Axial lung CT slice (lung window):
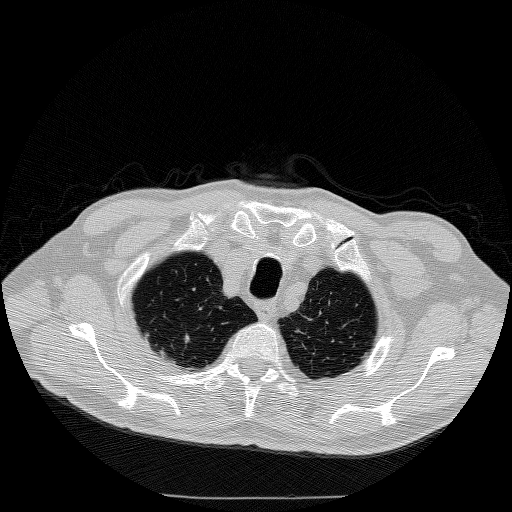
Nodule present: no